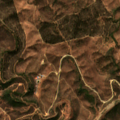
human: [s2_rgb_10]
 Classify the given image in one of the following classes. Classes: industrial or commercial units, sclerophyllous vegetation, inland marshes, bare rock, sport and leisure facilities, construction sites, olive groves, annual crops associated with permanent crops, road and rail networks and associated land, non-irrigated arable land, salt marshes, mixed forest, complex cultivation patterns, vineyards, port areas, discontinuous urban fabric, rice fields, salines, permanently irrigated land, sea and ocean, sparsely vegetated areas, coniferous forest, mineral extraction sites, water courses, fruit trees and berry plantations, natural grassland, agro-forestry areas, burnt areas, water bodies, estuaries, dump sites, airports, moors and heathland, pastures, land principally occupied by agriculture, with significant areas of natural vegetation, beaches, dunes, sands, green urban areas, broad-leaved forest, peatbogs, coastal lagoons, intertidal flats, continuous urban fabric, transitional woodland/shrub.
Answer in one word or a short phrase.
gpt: agro-forestry areas, broad-leaved forest, transitional woodland/shrub